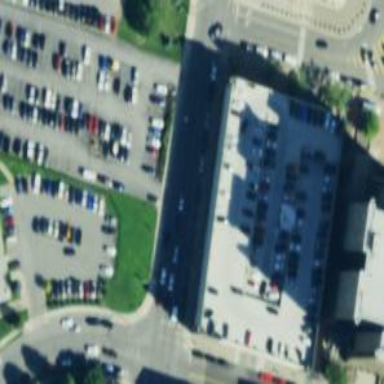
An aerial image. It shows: Multi-storey parking building with flat asphalt roof.